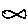
Label: fish